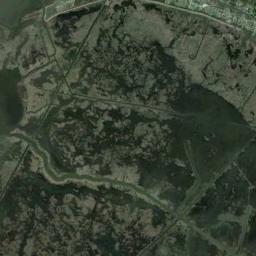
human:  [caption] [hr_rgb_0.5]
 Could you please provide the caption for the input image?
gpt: There is a crescent-shaped lake in this wetland .

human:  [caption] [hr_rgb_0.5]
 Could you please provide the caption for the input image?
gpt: The wetland consists of bare land, Green plants, Dry plants and water .

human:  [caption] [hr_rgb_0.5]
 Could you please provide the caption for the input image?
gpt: The river surface in a wetland is covered with large green and brown mixed dense vegetation .

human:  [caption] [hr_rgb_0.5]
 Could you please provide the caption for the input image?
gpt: There are many roads on the wetlands .

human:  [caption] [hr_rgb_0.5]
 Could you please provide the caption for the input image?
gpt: There are many water areas on the wetland .